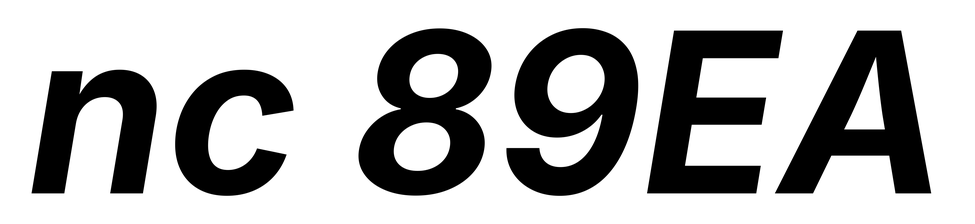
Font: Inter-Italic_Bold_Italic